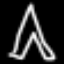
Label: The Eiffel Tower